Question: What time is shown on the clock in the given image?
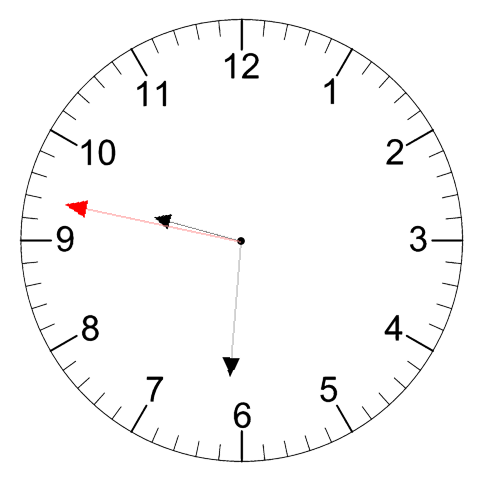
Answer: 09:30:47